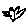
Label: bird